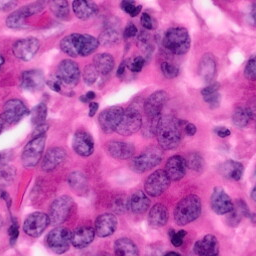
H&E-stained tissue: Pancreatic